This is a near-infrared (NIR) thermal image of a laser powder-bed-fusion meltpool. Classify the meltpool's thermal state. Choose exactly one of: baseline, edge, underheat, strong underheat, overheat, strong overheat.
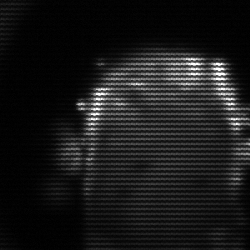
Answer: baseline